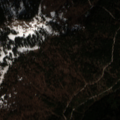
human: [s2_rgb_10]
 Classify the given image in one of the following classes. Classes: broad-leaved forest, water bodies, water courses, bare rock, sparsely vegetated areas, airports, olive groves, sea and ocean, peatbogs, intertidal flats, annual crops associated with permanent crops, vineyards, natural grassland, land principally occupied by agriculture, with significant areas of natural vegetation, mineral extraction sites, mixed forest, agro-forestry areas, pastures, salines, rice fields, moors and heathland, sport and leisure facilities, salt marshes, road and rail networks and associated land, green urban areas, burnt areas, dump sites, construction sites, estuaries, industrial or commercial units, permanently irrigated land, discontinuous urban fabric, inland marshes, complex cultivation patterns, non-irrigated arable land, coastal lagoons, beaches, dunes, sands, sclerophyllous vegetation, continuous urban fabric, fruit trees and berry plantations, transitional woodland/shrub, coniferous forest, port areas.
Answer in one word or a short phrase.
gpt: broad-leaved forest, coniferous forest